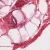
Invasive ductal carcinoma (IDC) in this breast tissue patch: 0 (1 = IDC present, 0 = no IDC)